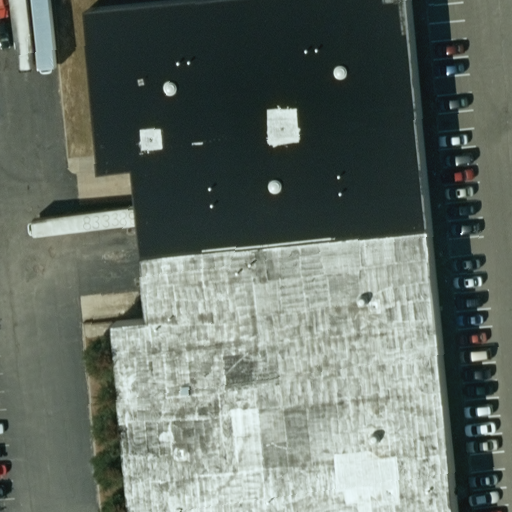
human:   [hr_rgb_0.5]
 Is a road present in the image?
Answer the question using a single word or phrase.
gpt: yes

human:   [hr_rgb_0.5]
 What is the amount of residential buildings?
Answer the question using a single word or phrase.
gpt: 0

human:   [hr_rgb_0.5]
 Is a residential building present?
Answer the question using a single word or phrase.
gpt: no

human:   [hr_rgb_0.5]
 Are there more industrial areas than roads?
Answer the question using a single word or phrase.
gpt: no

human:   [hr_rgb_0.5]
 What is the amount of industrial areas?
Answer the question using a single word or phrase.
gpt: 1

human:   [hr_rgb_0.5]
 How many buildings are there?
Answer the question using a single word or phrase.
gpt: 1

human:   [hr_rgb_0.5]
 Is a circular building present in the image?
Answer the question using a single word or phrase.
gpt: no

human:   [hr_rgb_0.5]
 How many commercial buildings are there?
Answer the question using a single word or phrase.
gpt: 1

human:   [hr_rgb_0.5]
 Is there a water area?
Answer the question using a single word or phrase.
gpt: no

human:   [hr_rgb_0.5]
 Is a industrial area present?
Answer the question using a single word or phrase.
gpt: yes

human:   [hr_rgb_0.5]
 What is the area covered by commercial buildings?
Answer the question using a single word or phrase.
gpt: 2307m2

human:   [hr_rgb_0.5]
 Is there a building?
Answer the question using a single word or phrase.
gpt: yes

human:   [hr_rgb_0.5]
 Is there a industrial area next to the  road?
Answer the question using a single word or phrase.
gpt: yes

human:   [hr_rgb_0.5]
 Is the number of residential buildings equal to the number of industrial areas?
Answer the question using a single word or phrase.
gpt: no

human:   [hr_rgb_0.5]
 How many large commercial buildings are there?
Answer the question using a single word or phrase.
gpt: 1

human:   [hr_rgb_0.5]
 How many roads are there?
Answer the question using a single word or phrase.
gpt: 1

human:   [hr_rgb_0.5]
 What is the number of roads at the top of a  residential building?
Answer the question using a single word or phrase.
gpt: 0

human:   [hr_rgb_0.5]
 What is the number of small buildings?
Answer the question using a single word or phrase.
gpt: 0

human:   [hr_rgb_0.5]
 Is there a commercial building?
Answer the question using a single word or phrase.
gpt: yes

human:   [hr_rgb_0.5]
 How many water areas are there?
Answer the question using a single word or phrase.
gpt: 0

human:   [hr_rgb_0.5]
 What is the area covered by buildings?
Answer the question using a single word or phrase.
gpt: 2307m2

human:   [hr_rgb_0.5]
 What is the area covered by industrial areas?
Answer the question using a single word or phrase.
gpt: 10623m2

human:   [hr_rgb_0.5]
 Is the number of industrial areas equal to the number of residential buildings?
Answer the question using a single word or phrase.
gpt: no

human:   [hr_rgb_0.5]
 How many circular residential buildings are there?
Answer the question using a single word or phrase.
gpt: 0

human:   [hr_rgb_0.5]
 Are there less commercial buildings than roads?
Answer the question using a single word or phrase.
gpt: no

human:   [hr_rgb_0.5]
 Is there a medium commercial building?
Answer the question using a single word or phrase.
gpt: no

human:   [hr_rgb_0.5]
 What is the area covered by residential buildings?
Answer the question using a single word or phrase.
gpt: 0m2

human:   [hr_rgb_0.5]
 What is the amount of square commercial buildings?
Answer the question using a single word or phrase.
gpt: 0

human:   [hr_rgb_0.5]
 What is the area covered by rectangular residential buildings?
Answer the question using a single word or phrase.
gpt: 0m2

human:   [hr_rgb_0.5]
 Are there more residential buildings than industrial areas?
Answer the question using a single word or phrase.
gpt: no

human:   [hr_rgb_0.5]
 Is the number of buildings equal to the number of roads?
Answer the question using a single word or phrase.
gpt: yes

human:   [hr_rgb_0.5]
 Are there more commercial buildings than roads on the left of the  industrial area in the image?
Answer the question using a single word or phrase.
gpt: yes

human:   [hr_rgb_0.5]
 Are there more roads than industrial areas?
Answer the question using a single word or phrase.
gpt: no

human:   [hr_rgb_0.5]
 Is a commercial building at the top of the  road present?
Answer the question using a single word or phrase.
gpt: no

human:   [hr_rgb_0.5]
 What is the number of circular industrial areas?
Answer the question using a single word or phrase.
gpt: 0

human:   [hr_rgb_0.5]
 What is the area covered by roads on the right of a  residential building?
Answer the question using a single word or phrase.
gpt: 0m2

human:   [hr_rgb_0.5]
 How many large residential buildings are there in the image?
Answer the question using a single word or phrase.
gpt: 0

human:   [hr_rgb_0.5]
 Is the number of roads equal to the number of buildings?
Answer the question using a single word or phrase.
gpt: yes

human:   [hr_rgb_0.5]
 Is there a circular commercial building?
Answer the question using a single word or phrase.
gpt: no

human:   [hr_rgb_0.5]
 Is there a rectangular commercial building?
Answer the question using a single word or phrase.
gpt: no

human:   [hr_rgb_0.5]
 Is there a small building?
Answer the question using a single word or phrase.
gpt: no

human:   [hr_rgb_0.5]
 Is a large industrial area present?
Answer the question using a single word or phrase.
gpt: yes

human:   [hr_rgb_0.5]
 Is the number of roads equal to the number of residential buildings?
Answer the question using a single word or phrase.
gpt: no

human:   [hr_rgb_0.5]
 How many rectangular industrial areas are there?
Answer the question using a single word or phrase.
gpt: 1

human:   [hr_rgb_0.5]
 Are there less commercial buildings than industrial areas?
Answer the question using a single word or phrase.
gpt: no

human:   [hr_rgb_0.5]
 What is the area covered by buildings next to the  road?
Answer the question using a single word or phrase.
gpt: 2307m2

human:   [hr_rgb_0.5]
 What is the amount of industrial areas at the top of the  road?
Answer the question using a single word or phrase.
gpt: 0

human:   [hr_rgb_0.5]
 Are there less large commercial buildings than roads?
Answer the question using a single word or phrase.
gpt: no

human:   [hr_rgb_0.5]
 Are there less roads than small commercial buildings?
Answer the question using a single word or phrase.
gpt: no

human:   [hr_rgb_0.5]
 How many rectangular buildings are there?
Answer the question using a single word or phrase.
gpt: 0

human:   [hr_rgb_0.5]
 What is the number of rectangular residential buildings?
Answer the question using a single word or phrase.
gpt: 0

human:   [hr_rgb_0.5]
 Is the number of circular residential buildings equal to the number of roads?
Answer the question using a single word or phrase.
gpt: no

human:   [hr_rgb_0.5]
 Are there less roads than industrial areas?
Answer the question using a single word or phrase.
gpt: no

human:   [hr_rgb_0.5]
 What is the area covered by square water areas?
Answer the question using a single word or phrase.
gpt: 0m2

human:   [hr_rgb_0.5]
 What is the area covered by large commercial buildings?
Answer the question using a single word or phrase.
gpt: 2307m2

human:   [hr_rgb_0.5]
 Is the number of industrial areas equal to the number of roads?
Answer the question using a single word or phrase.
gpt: yes

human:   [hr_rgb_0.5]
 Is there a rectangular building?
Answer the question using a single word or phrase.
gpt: no

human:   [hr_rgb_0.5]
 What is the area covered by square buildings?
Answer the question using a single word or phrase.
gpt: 0m2

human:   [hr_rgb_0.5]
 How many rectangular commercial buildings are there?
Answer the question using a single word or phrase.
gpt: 0

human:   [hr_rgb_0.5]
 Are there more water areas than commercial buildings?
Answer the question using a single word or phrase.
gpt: no

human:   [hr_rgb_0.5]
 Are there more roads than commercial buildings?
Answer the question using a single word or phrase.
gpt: no

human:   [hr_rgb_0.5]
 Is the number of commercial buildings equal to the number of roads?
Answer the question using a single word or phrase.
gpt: yes

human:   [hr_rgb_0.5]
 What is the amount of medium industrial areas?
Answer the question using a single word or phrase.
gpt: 0

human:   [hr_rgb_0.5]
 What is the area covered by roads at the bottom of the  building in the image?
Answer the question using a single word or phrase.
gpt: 0m2